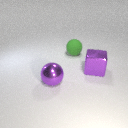
large purple metal sphere to the left of large purple metal cube